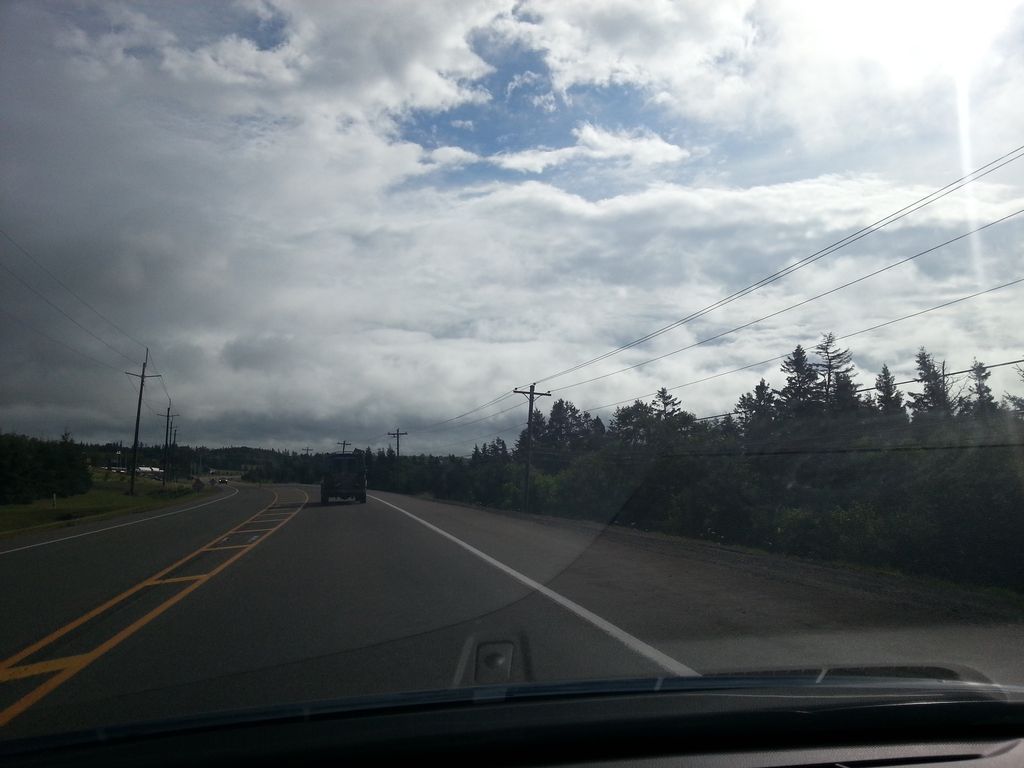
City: charlottetown